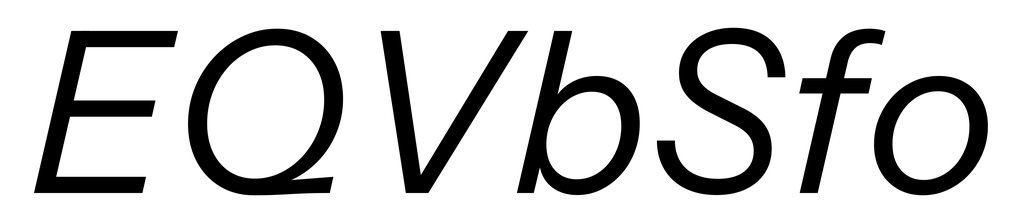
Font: InstrumentSans-Italic_Italic